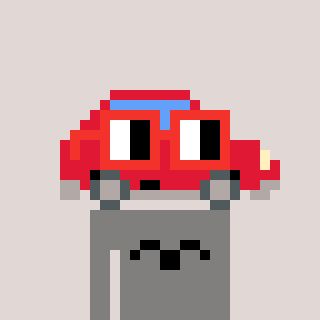
a pixel art character with square red glasses, a car-shaped head and a bluegrey-colored body on a warm background